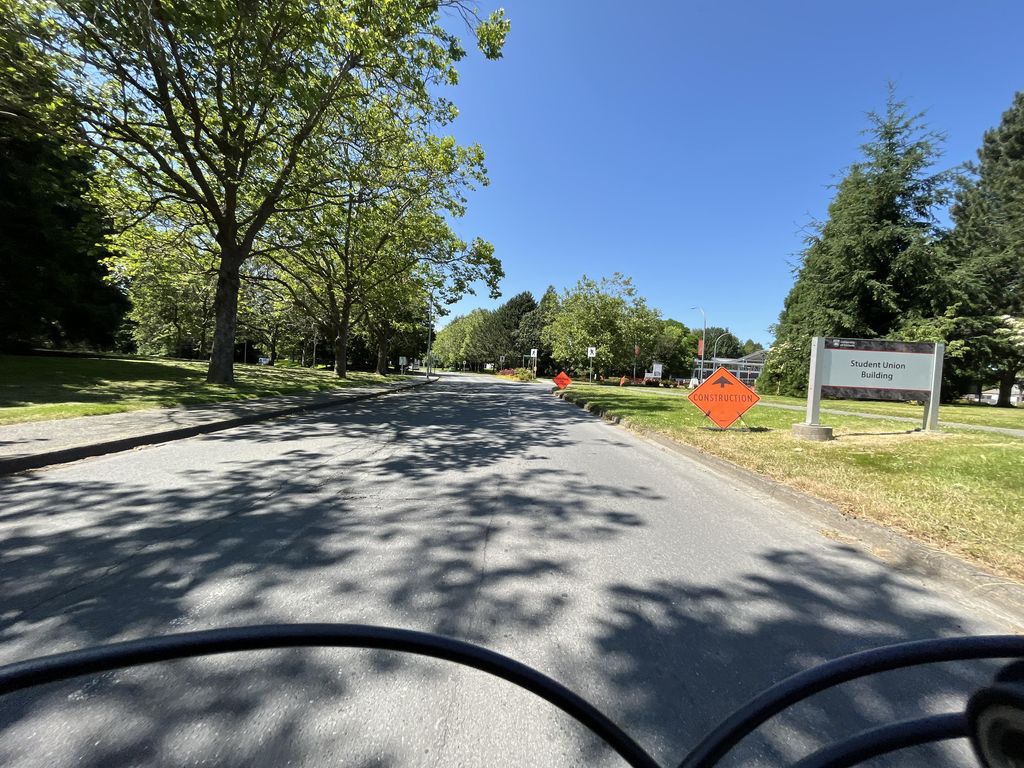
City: victoria